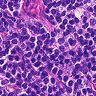
Metastatic tissue present: no